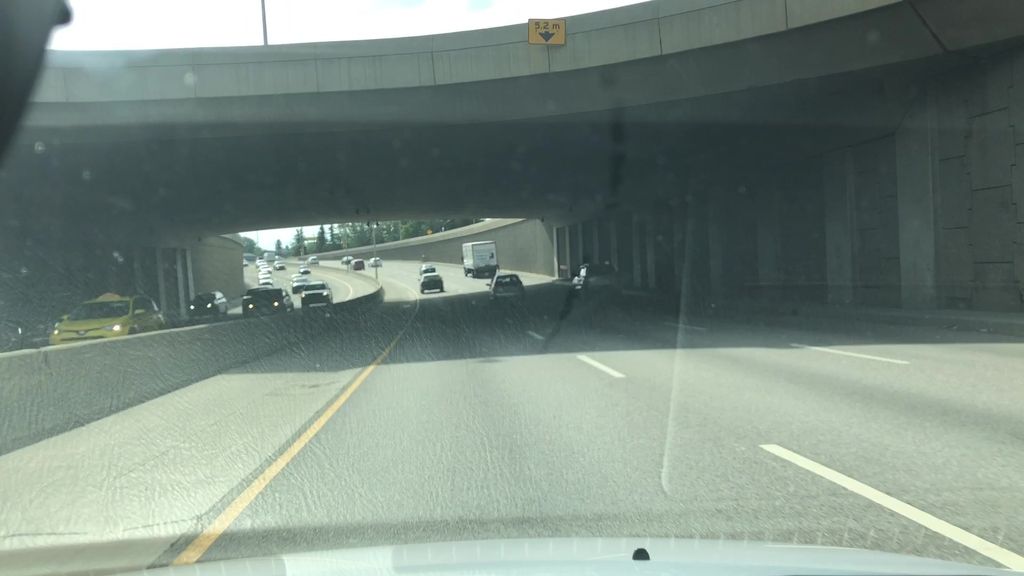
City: edmonton